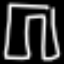
Label: pants